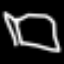
Label: square